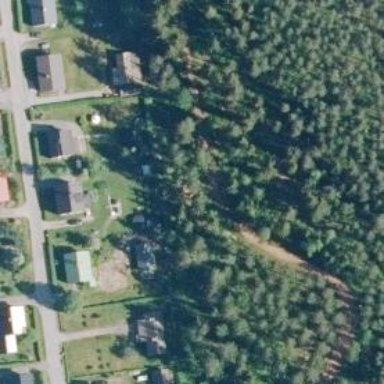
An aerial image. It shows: Path.